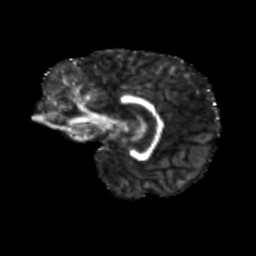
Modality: FA
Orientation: sagittal
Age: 14
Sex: male
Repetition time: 9.512 s
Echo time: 0.089 s